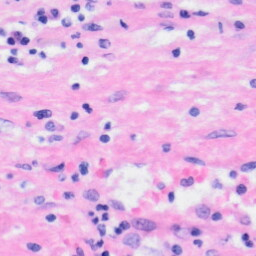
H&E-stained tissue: Liver